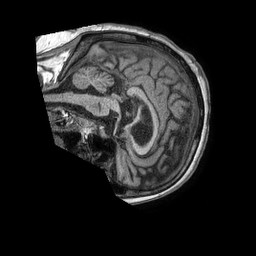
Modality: T1w
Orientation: sagittal
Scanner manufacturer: philips
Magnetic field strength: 1.5 T
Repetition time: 0.007584 s
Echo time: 0.003479 s